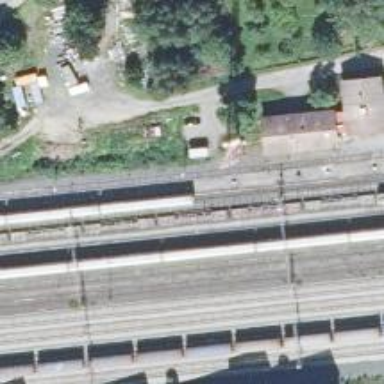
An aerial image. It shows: View of railway yard.